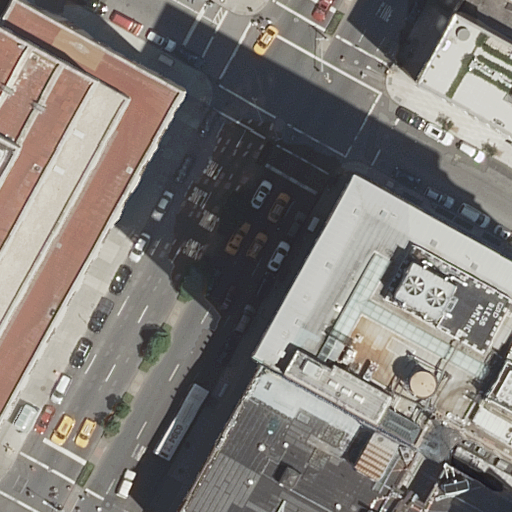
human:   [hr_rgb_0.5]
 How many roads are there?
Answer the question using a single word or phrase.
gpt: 5

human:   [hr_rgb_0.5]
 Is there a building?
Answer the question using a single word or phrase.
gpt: yes

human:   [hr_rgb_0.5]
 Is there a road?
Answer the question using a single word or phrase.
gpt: yes

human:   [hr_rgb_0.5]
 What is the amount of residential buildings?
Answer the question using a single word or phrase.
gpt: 4

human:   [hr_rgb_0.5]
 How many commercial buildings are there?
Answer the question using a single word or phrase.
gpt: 0

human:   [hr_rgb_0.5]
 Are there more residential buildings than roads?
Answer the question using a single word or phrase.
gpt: no

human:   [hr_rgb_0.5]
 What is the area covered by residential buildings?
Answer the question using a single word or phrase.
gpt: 1914m2

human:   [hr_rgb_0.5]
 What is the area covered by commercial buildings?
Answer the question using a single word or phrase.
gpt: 0m2

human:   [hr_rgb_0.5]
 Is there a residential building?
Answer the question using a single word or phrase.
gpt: yes

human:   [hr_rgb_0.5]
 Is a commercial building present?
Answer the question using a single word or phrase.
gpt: no

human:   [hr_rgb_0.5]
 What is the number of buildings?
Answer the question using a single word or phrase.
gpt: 4

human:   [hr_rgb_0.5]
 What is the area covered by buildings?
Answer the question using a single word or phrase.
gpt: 1914m2

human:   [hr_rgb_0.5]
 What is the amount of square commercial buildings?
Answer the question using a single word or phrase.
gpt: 0

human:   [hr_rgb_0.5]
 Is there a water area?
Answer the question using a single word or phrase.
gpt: no

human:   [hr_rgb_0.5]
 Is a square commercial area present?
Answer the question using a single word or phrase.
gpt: no

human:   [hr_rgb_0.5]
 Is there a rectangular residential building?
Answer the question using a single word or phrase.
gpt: yes

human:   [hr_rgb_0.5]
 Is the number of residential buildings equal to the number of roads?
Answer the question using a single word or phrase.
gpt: no

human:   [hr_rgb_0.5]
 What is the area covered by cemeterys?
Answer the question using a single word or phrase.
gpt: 0m2

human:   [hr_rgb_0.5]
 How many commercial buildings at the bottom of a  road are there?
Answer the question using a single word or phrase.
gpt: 0

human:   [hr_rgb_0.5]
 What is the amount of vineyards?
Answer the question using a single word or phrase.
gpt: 0

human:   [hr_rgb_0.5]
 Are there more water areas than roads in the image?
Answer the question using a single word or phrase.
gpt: no

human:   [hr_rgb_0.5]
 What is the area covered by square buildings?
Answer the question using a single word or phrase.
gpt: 0m2

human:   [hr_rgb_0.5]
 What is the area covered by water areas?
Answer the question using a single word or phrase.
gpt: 0m2

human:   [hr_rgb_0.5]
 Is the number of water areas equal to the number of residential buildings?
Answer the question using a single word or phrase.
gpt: no

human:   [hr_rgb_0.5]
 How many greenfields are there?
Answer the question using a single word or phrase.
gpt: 0

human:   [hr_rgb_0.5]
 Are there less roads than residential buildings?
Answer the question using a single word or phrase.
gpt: no

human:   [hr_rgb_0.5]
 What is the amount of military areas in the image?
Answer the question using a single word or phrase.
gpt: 0

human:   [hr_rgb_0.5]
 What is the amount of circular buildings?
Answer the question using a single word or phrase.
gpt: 0

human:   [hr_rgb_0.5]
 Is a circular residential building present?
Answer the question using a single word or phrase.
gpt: no

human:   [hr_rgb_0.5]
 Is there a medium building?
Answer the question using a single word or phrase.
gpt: yes

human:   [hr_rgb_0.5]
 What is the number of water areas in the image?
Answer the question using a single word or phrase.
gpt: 0

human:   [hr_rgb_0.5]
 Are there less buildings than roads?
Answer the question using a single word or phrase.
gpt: yes

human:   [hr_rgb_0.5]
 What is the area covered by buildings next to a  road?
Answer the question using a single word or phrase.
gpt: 1914m2

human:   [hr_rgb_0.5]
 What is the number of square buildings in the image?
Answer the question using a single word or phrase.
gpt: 0

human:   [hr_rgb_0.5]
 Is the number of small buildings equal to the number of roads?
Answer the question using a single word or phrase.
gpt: no

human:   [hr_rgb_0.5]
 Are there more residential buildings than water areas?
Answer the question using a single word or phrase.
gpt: yes

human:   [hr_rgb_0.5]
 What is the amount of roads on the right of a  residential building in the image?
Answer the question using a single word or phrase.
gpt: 5

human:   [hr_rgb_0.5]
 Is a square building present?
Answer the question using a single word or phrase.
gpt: no

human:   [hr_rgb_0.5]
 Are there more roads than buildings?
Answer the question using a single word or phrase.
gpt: yes

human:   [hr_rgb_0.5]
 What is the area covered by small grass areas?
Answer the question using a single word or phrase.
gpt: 0m2

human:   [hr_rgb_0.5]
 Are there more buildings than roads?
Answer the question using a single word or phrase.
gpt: no

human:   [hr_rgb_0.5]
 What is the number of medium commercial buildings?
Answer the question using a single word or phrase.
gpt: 0

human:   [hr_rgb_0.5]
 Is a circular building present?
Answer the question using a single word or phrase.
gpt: no

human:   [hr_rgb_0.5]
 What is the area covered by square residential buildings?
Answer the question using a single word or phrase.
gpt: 0m2

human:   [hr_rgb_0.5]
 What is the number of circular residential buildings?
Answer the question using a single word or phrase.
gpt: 0

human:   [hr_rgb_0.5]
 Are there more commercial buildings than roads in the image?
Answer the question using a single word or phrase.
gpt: no

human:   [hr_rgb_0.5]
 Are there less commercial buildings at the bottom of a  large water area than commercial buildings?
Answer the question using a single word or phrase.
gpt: no

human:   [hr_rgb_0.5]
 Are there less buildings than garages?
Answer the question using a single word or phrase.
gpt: no

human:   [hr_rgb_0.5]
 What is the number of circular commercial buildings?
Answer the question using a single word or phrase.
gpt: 0

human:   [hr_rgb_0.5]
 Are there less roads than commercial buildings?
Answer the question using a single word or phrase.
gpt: no

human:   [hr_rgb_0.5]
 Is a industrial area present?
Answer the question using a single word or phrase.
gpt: no

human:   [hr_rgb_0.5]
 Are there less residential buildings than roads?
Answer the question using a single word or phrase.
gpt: yes

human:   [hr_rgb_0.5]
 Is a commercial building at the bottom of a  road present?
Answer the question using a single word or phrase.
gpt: no

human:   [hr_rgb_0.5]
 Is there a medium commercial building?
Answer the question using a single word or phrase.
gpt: no

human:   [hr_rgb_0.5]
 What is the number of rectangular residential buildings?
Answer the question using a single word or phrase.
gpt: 2

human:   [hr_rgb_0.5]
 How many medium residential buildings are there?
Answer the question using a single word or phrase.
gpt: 1

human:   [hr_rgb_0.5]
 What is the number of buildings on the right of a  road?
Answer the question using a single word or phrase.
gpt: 3

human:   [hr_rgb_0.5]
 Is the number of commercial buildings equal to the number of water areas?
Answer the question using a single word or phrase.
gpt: yes

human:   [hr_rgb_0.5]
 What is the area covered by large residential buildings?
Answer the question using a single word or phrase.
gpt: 1704m2

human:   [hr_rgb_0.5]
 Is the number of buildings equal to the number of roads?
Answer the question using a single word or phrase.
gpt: no

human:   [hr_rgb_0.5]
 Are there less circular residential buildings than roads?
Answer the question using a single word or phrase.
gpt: yes

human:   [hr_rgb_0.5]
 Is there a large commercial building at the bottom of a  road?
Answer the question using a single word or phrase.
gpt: no

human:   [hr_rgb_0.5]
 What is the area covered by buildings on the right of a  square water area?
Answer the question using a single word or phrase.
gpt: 0m2

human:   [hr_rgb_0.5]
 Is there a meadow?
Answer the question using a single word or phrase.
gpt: no